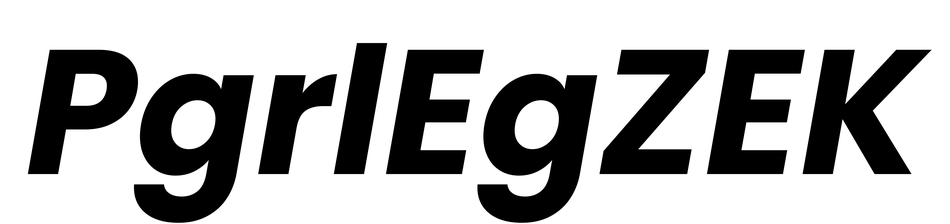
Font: Poppins-BoldItalic